Question: I have setup linux agent controller and it seems working. I am able to connect to it from eclipse. However agent list is empty even when I start jvm which I want to profile.
'''
JAVA_OPTS="-agentpath:/<path_to_agent>/agntctrl.linux_em64t-TPTP-4.7.2/plugins/org.eclipse.tptp.javaprofiler/libJPIBootLoader.so=JPIAgent:server=standalone,filters=/<path_to_filters>/classFilter.txt;CGProf $JAVA_OPTS"
'''
this is agent settings. Jvm starts successfully but when I click refresh in agent screen in eclipse it is empty.

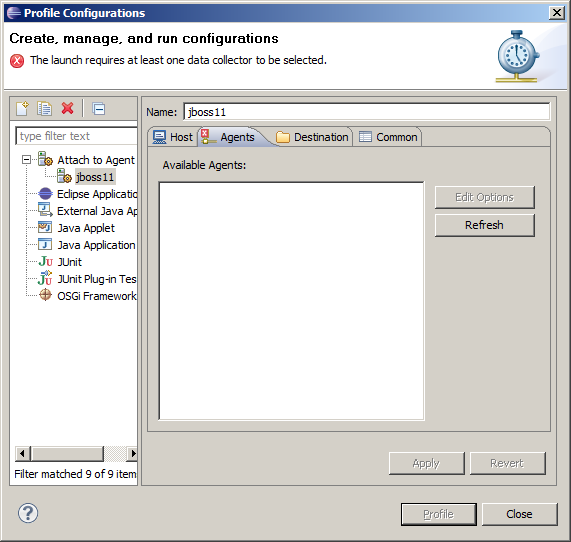
Answer: I changed server type from 'standalone' to 'enabled' and it worked!